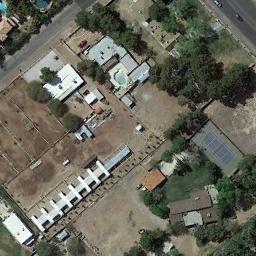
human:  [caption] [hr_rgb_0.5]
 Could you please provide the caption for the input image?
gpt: Many buildings are beside the tennis courts .

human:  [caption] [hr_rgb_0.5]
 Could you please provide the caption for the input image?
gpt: Tennis court and swimming pool in the middle of a residential area surrounded by trees .

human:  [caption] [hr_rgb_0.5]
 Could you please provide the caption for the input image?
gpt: There are two tennis courts .

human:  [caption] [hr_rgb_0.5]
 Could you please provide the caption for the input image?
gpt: The tennis court is on the bare land next to some trees and buildings .

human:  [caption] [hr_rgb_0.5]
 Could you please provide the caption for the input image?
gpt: There are some green trees and buildings near the tennis court .